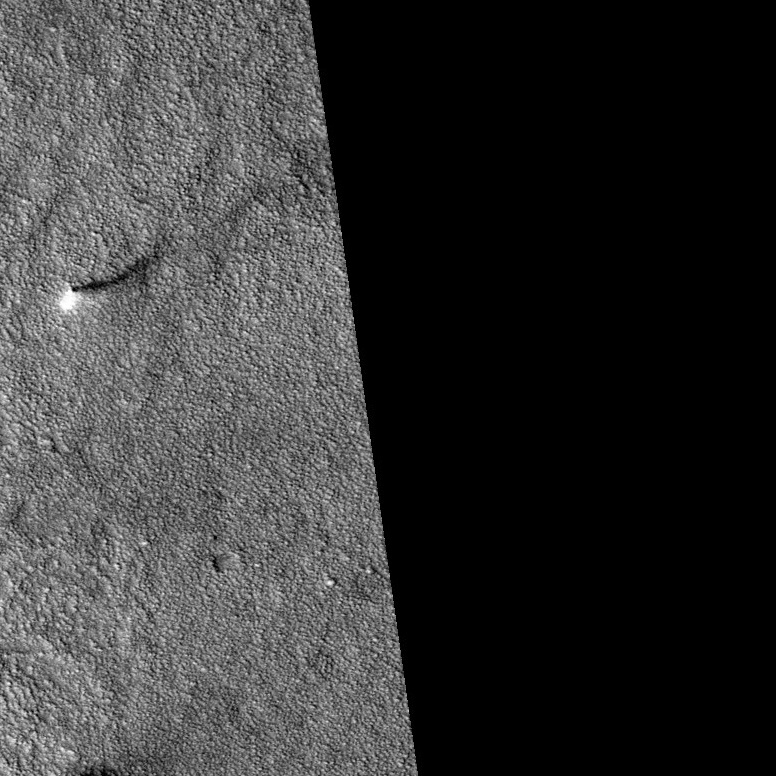
Label: dustdevil